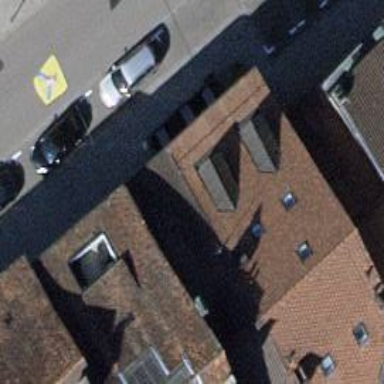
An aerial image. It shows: Restaurant.